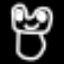
Label: frog